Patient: sex M, age 42
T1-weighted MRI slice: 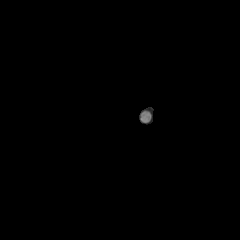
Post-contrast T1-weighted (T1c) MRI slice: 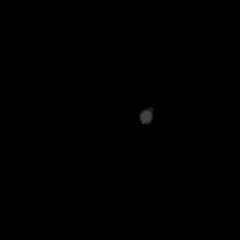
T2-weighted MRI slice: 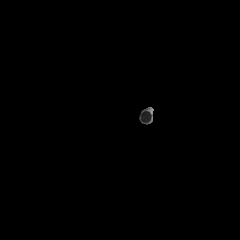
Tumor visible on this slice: no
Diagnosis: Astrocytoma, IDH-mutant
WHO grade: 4